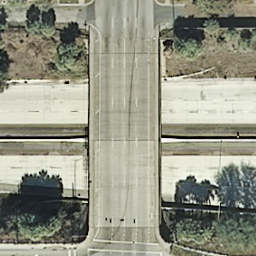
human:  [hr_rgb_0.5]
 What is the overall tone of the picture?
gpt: overpass